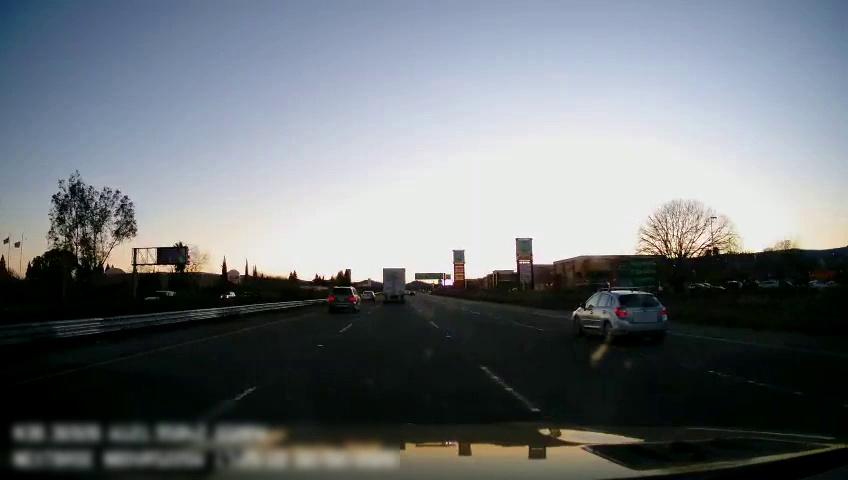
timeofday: Dusk/Dawn/Twilight
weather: Cloudy
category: Drivable Space
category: Vehicles | SUV
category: Vehicles | SUV
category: Vehicles | Car
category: Vehicles | SUV
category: Vehicles | Truck
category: Vehicles | SUV
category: Lanes | Alternate Lane
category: Lanes | Current Lane
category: Lanes | Current Lane
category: Lanes | Alternate Lane
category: Lanes | Alternate Lane
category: Traffic | Signs
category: Traffic | Signs